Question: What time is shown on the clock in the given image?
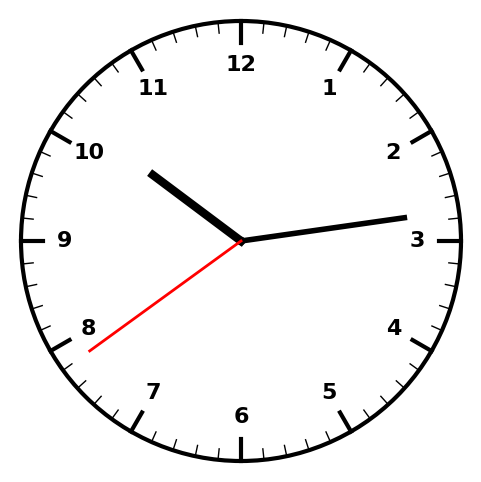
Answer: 10:13:39